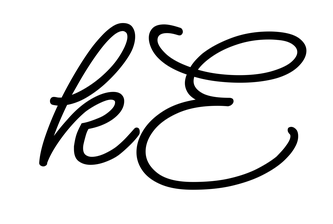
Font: MeowScript-Regular